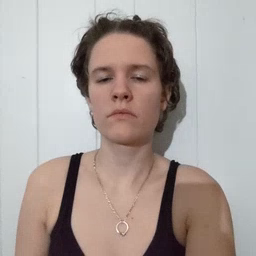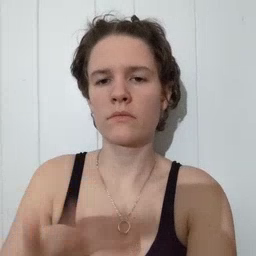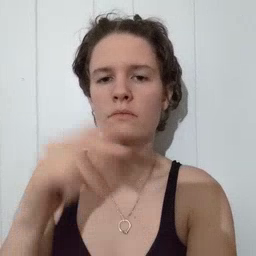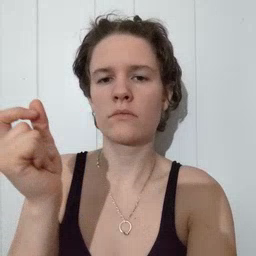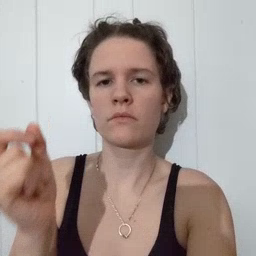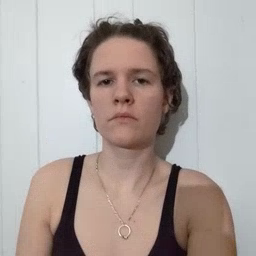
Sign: dog